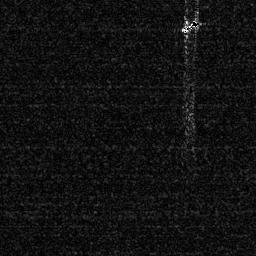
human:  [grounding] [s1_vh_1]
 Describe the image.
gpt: In the satellite image, there is  <ref>1 small ship </ref> <box>[[69, 6, 78, 13, 0]]</box> located at top right.